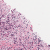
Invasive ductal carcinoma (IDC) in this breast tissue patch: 0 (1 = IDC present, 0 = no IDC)